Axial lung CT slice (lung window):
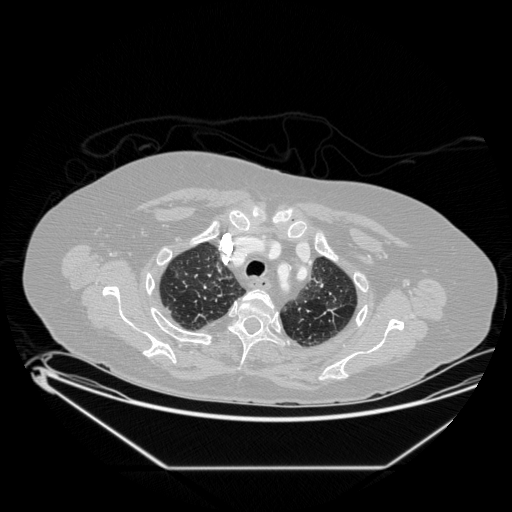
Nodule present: no